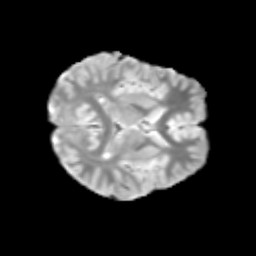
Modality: T2w
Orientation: axial
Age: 10
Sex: female
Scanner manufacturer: siemens
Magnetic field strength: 3 T
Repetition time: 3.8 s
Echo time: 0.07 s